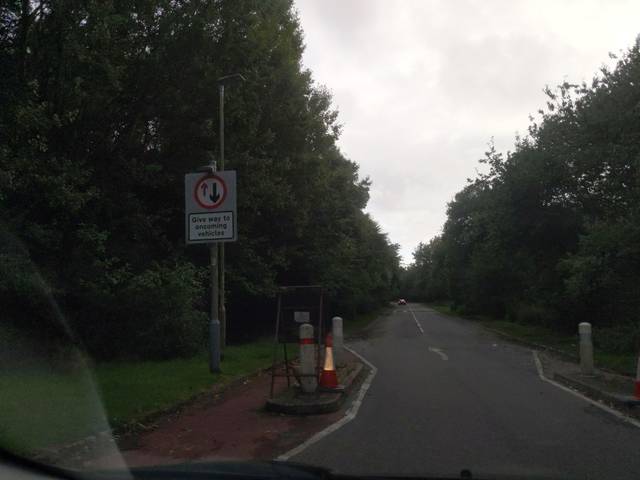
Region: United Kingdom
Coordinates: 50.406, -4.098